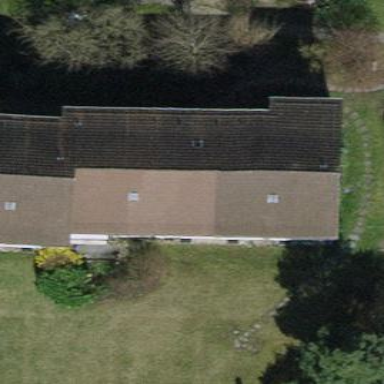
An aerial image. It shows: Gabled roof apartment building with tile roofing.